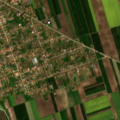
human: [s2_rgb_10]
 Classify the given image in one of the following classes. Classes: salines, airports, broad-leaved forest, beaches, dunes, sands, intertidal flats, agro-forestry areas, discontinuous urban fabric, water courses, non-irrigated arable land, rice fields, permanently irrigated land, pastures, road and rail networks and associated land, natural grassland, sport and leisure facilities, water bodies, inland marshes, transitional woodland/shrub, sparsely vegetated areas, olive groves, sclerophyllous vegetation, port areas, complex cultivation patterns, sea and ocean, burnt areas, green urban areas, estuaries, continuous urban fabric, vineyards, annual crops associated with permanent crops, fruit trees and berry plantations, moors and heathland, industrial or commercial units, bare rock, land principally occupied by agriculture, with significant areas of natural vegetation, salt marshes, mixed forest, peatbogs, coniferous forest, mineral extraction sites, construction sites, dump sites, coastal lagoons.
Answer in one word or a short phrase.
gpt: discontinuous urban fabric, non-irrigated arable land, water bodies